Question: I am running so juit tests in eclipse usin Ant and Selenium Webdriver.
The tests run as expected and I see the result in the console and the eb report is generated but the results are not included.
Below is my build.xml file.
'''
<?xml version="1.0" encoding="UTF-8" standalone="no"?>
<property environment="env"/>
<property name="ECLIPSE_HOME" value="F:/Program Files (x86)/eclipse/"/>
<property name="debuglevel" value="source,lines,vars"/>
<property name="target" value="1.7"/>
<property name="source" value="1.7"/>
<property name="junit.output.dir" value="C:/Users/kev/workspace_hlgliveTest/hlglive/junit/"/>
<path id="hlglive.classpath">
<pathelement location="bin"/>
<pathelement location="C:/Selenium/selenium-server-standalone-2.44.0.jar"/>
</path>
<target name="init">
<mkdir dir="bin"/>
<copy includeemptydirs="false" todir="bin">
<fileset dir="src">
<exclude name="**/*.launch"/>
<exclude name="**/*.java"/>
</fileset>
</copy>
</target>
<target name="clean">
<delete dir="bin"/>
</target>
<target depends="clean" name="cleanall"/>
<target depends="build-subprojects,build-project" name="build"/>
<target name="build-subprojects"/>
<target depends="init" name="build-project">
<echo message="${ant.project.name}: ${ant.file}"/>
<javac debug="true" debuglevel="${debuglevel}" destdir="bin" includeantruntime="false" source="${source}" target="${target}">
<src path="src"/>
<classpath refid="hlglive.classpath"/>
</javac>
</target>
<target description="Build all projects which reference this project. Useful to propagate changes." name="build-refprojects"/>
<target description="copy Eclipse compiler jars to ant lib directory" name="init-eclipse-compiler">
<copy todir="${ant.library.dir}">
<fileset dir="${ECLIPSE_HOME}/plugins" includes="org.eclipse.jdt.core_*.jar"/>
</copy>
<unzip dest="${ant.library.dir}">
<patternset includes="jdtCompilerAdapter.jar"/>
<fileset dir="${ECLIPSE_HOME}/plugins" includes="org.eclipse.jdt.core_*.jar"/>
</unzip>
</target>
<target description="compile project with Eclipse compiler" name="build-eclipse-compiler">
<property name="build.compiler" value="org.eclipse.jdt.core.JDTCompilerAdapter"/>
<antcall target="build"/>
</target>
<target name="classHlglive">
<java classname="hlglive.classHlglive" failonerror="true" fork="yes">
<classpath refid="hlglive.classpath"/>
</java>
</target>
<target name="hmliveCH">
<java classname="hlglive.hmliveCH" failonerror="true" fork="yes">
<classpath refid="hlglive.classpath"/>
</java>
</target>
<target name="junitreport">
<junitreport todir="${junit.output.dir}">
<fileset dir="${junit.output.dir}">
<include name="*.xml"/>
</fileset>
<report format="frames" todir="${junit.output.dir}"/>
</junitreport>
</target>
</project>
'''
And here is the console output
---
'''
Buildfile: C:\Users\kev\workspace_hlgliveTest\hlglive\build.xml
build-subprojects:
init:
build-project:
[echo] hlglive: C:\Users\kev\workspace_hlgliveTest\hlglive\build.xml
build:
hmliveCH:
[java] Starting ChromeDriver (v2.11.298604 (75ea2fdb5c87f133a8e1b8da16f6091fb7d5321e)) on port 24805
[java] Only local connections are allowed.
[java] Starting Chrome login Test
[java] Current page title is: Haulage Manager Live
[java] Testing combination of user name: and password:
[java] Current page title is: Haulage Manager Live
[java] Testing combination of user name: KEV and password:
[java] Current page title is: Haulage Manager Live
[java] Testing combination of user name: KEV and password: bollo
[java] Current page title is: Haulage Manager Live
[java] Testing combination of user name: KEVIN and password: bollox
[java] Current page title is: Haulage Manager Live
[java] Testing combination of user name: KEV and password: bollox
[java] Current page title is: Haulage Manager Live
[java] Current page title is: Haulage Manager Live
[java] Chrome Test complete
junitreport:
[junitreport] Processing C:\Users\kev\workspace_hlgliveTest\hlglive\junit\TESTS-TestSuites.xml to C:\Users\kev\AppData\Local\Temp\null978404570
[junitreport] Loading stylesheet jar:file:/F:/Program%20Files%20(x86)/eclipse/plugins/org.apache.ant_1.9.2.v201404171502/lib/ant-junit.jar!/org/apache/tools/ant/taskdefs/optional/junit/xsl/junit-frames.xsl
[junitreport] Transform time: 565ms
[junitreport] Deleting: C:\Users\kev\AppData\Local\Temp\null978404570
BUILD SUCCESSFUL
Total time: 18 seconds
'''
---
So all seems to run ok but when I look at the generated html pages all I see is this.

Can anyone point me to where I am going wrong please.
Thanks
Kev
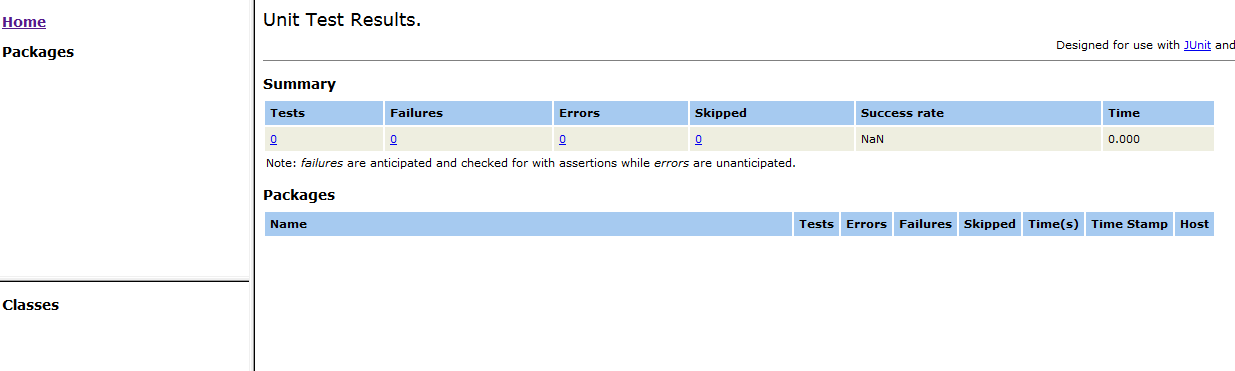
Answer: <junitreport> combines the results of tests run using the <junit> task. You used to run a standalone program rather than using <junit> to run a test suite. Therefore, <junitreport> didn't see any tests run and correctly reported that zero tests were run.